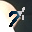
Label: 7